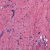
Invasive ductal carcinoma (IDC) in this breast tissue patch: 0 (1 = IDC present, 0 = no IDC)